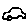
Label: car